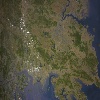
Label: land